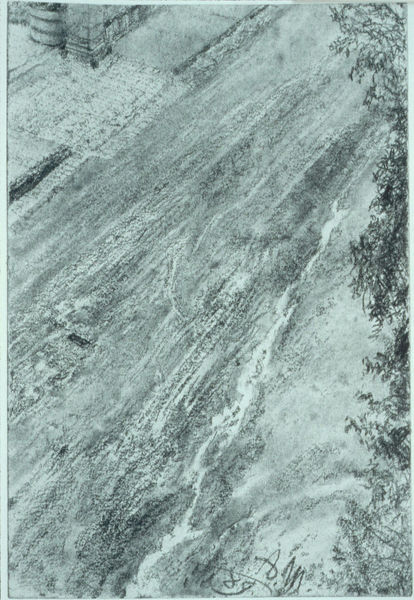
Titel: Kurhausstraße in Kissingen nach einem Gewitterregen
Künstler: Adolph Menzel
Standort: Berlin
Institution: Kupferstichkabinett
Schlagwörter: baum, blau, blätter, gemälde, wasser, weiß, bäume, fluss, landschaft, ufer, äste, ausschnitt, grau, hell, schwarz, skizze, strasse, zeichnung, gebäude, haus, schloss, schnee, weg, muster, architektur, steine, signatur, ast, bach, feld, gräser, zweige, busch, büsche, gebüsch, kanal, sträucher, boden, aussicht, topf, furchen, spuren, abstrakt, modern, mauer, grafik, vegetation, linien, winter, platz, grisaille, rand, vogelperspektive, rauschen, strom, strömung, treibgut, datum, streifen, menzel, marmoriert, jahreszahl, striche, waldrand, foto, fotografie, regen, masserung, eingang, tusche, bürgersteig, draufsicht, druck, schwarzweiss, schraffur, stich, asphalt, gehweg, trottoir, bleistift, flur, gemäuer, dunkels, struktur, beet, dreck, balu, reifen, oede, vereist, strichzeichnung, luftbild, verschneit, hauptstrasse, strase, textur, strassenbau, schraffen, taupe, tape, a.m., eis und schnee, sterifen, deckweiß, 1889, lithgrafie, vogelpersoektive, deckweis, kantstein